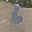
Label: 6